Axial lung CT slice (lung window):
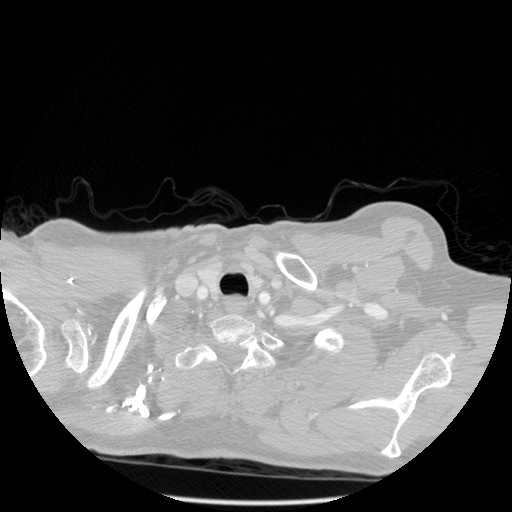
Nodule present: no